Question: I'm calling an Alertify Confirmation dialog while running a Bootstrap 4 Modal, and the problem is that the tab focus is not working in the first, while it is stucking in the last.
I believe it is something to do with the "tabindex=-1" which is added to the modal class Div based on Bootstrap 4 standards, so I've tried more than one concept trying resolving the problem, and still not working...
One of the concepts that I've thought will work was to toggle the "tabindex=-1" from the "modal" class div elements during the Alertify onshow and onclose events, and still not working!
'''
let mymessage = "Update entry?";
alertify.confirm().set({title: "Confirm!"})
.set({labels: {ok:"Yes", cancel:"No"}})
.set("defaultFocus", "ok");
.set({onshow:function(){$(".modal").attr("tabindex","-2");}})
.set({onclose:function(){$(".modal").attr("tabindex","-1");}});
// Show confirmation message
alertify.confirm(mymessage, function(e){
if(e){
editRow();
} else {
alertify.notify("Entry update has been canceled!");
}
}).bringToFront();
'''
Take a look at the tab sequence is still in the Modal Div while it is missing from the Alertify Confirmation dialog!

I will be appreciated for any support!
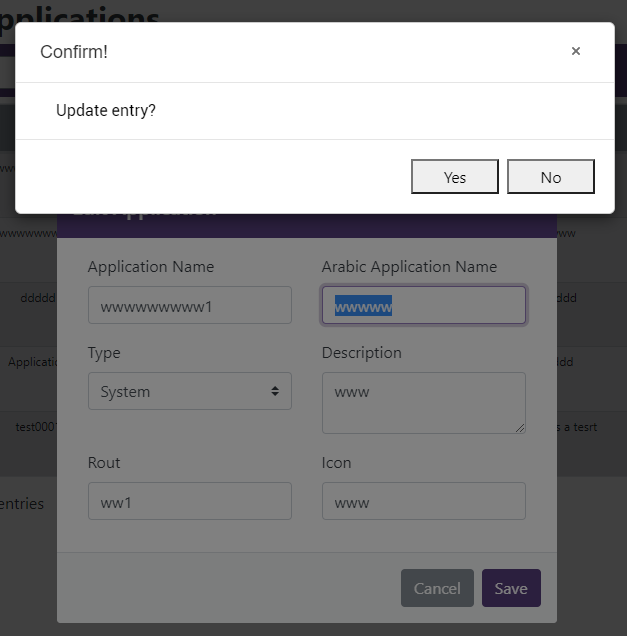
Answer: The following code resolves the issue:
'''
let mymessage = "Update entry?";
// custom OK and Cancel label to Yes and No
alertify.confirm().set({title: "Confirm!"})
.set({labels: {ok:"Yes", cancel:"No"}})
.set("defaultFocus", "ok")
.set({onshow:function(){$(".modal").removeAttr("tabindex");}})
.set({onclose:function(){$(".modal").attr("tabindex","-1");
}});
// Show confirmation message
alertify.confirm(mymessage, function(e){
if(e){
editRow();
} else {
alertify.notify("Editing entry has been canceled!");
}
});
'''